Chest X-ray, AP view. Patient: 21 years old, sex F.
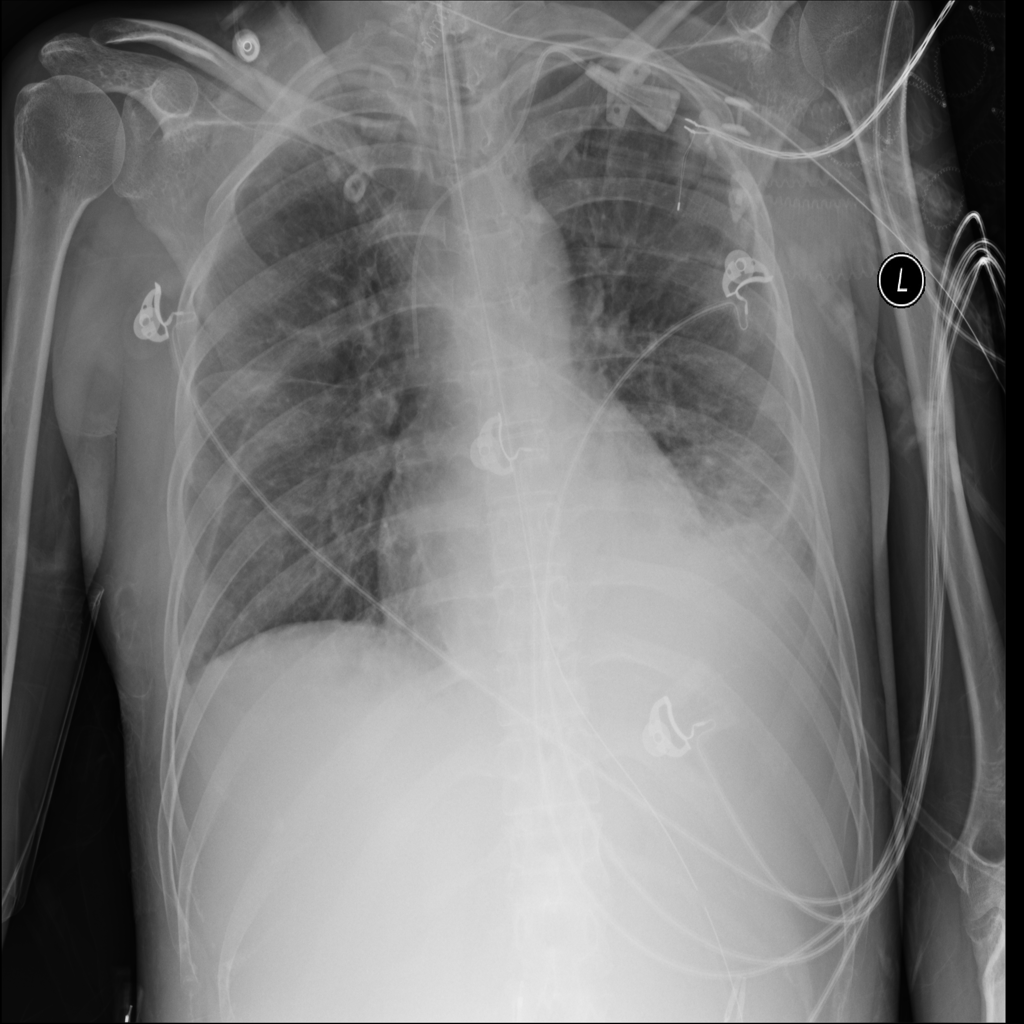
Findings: Infiltration